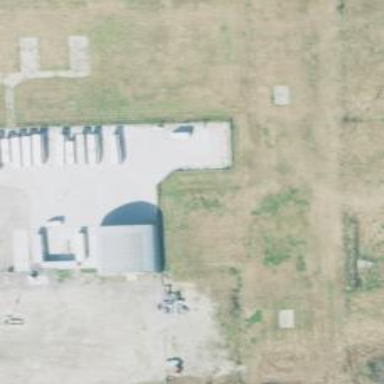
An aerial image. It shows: Image showing helipad at airport.